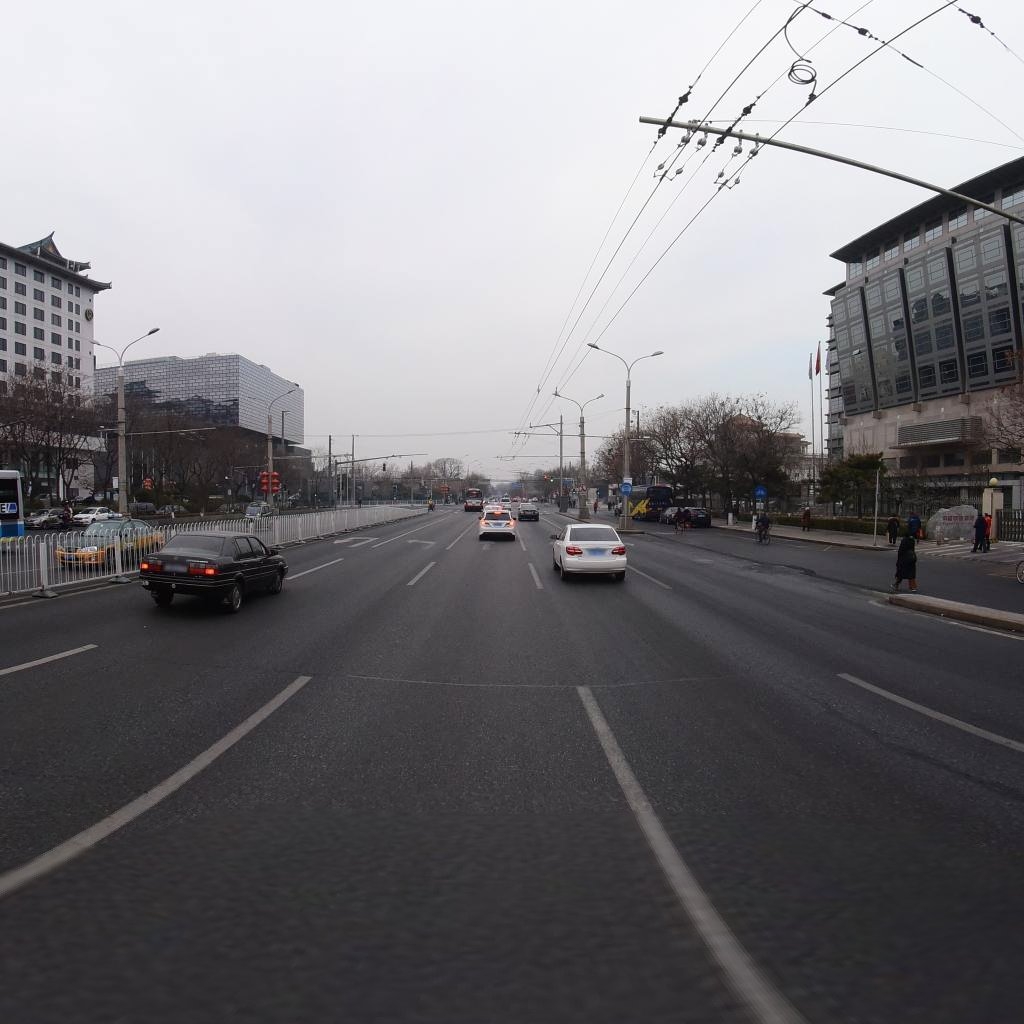
Region: Dongcheng
Road damage annotations: longitudinal patch, transverse patch